Interaction volume radius: 5 \u00c5
Interaction volume height: 20 \u00c5
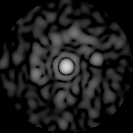
Disorder parameter: 0.8652